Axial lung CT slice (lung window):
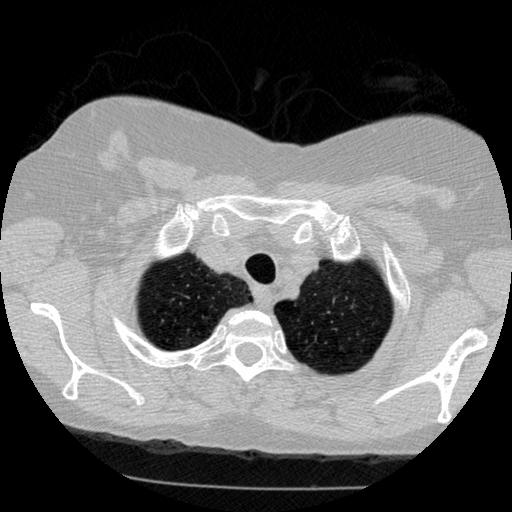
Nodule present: no